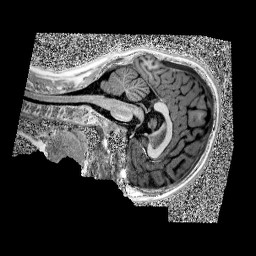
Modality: UNIT1
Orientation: sagittal
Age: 11
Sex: male
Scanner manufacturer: siemens
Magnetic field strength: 3 T
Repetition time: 4 s
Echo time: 0.00299 s